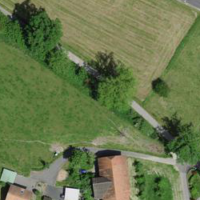
EUNIS habitat code: 52
Species observed at this site:
Lamium galeobdolon